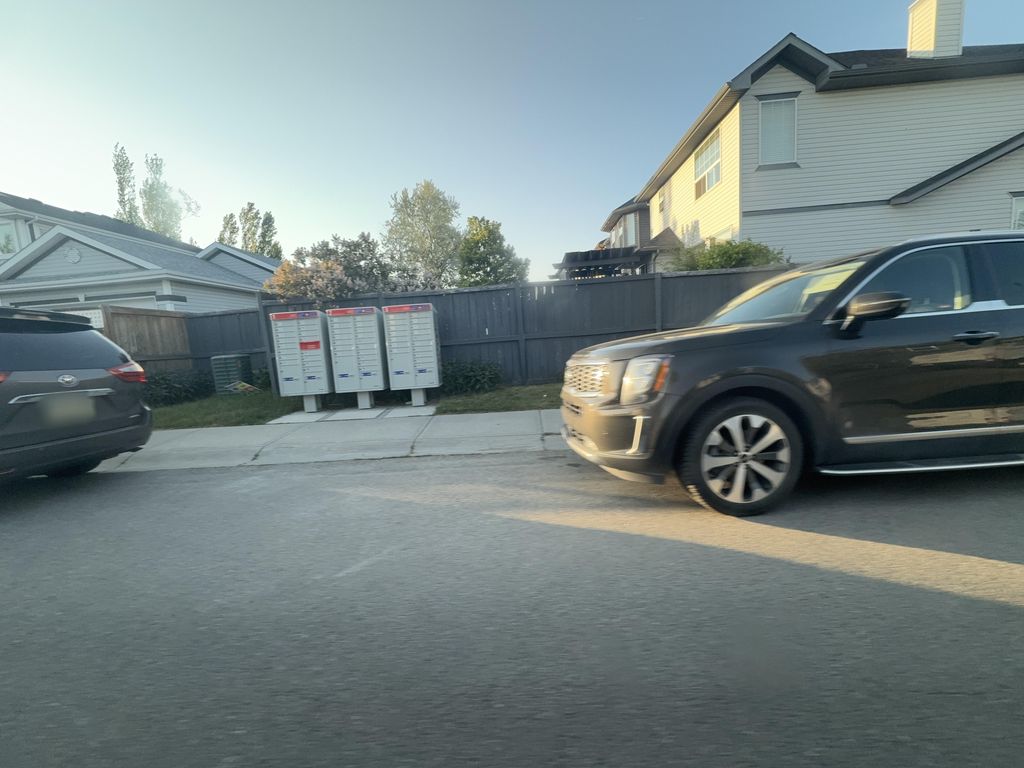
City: calgary